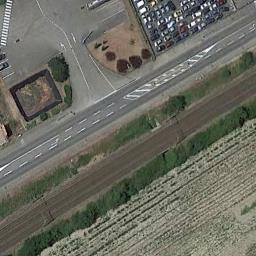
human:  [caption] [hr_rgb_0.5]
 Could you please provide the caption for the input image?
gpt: There are many trees in the middle of the two railways .

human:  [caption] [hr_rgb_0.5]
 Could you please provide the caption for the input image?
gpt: The railway is next to lines of trees and parking lot .

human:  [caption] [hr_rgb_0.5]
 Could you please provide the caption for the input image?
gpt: There are many trees beside the railway .

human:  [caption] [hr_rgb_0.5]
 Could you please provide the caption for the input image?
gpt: The railway is between a parking lot and a clearing and a road is also next to the railway .

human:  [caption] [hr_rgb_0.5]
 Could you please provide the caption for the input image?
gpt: There are many green bushes beside the railway .